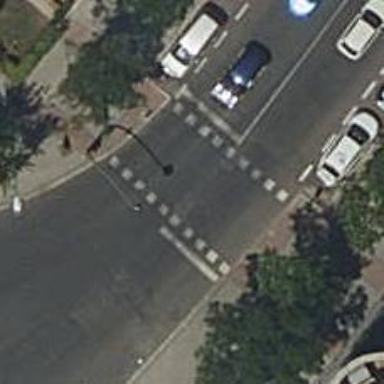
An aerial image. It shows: Crossing with traffic signals.